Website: macys
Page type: gifting
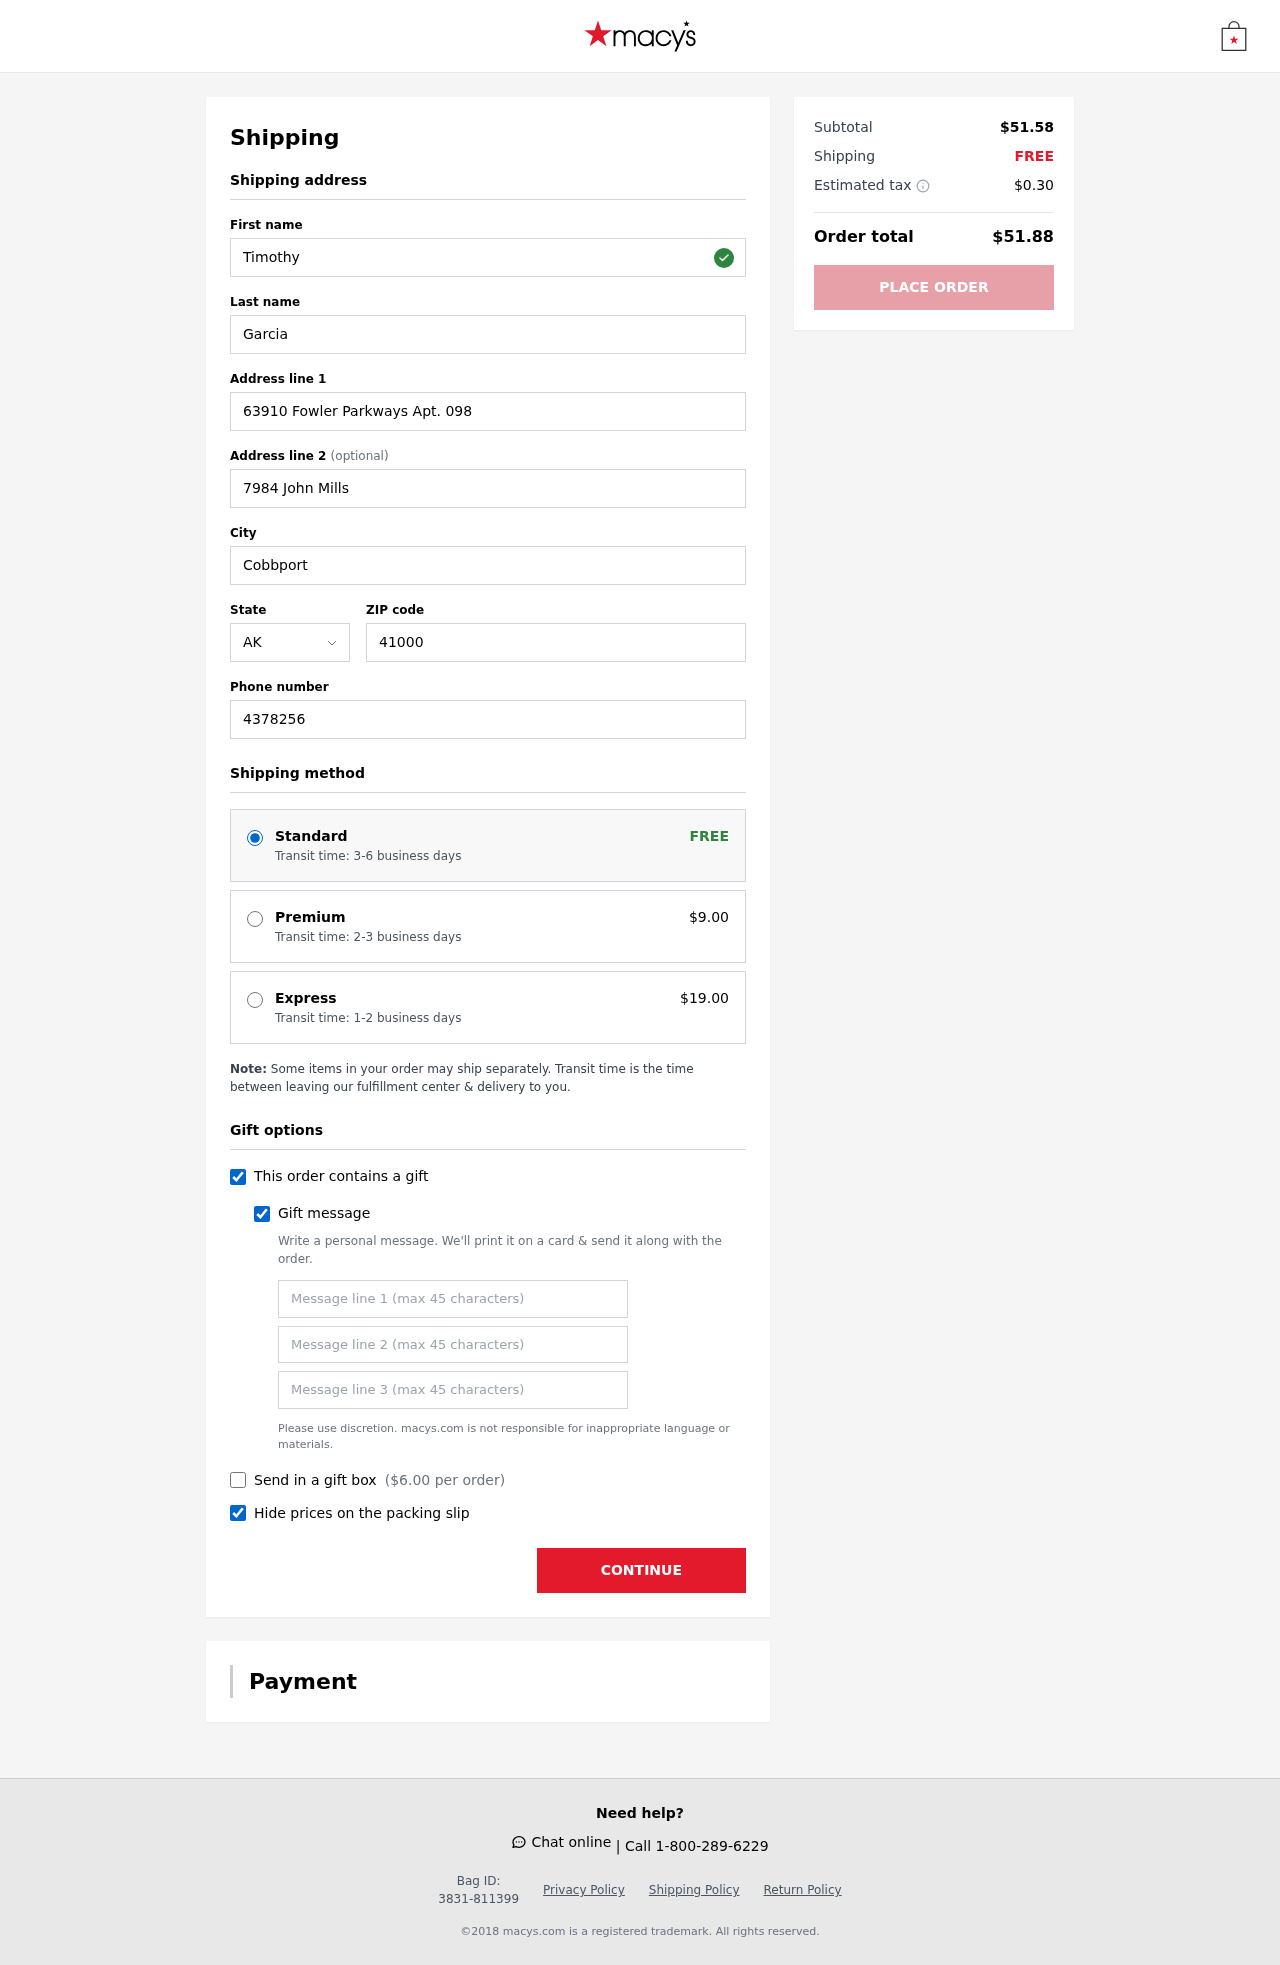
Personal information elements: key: PII_STATE_ABBR
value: AK
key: PII_FIRSTNAME
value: Timothy
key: PII_LASTNAME
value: Garcia
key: PII_STREET
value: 63910 Fowler Parkways Apt. 098
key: PII_STREET2
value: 7984 John Mills
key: PII_CITY
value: Cobbport
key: PII_POSTCODE
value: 41000
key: PII_PHONE
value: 4378256220
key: PII_GIFT_MESSAGE
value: Hey Crystal, I thought these packing cubes would be perfect for your next adventure! Can't wait to hear about all the amazing places you’ll go and how organized you’ll be. Enjoy every journey!  Timothy
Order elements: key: ORDER_SHIPPING_STANDARD
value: Transit time: 3-6 business days
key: ORDER_SHIPPING_PREMIUM
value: Transit time: 2-3 business days
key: ORDER_SHIPPING_PREMIUM_PRICE
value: $9.00
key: ORDER_SHIPPING_EXPRESS
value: Transit time: 1-2 business days
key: ORDER_SHIPPING_EXPRESS_PRICE
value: $19.00
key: ORDER_GIFT_BOX_PRICE
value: $6.00
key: ORDER_SUBTOTAL
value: $51.58
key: ORDER_SHIPPING_COST
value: FREE
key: ORDER_TAX
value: $0.30
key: ORDER_TOTAL
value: $51.88